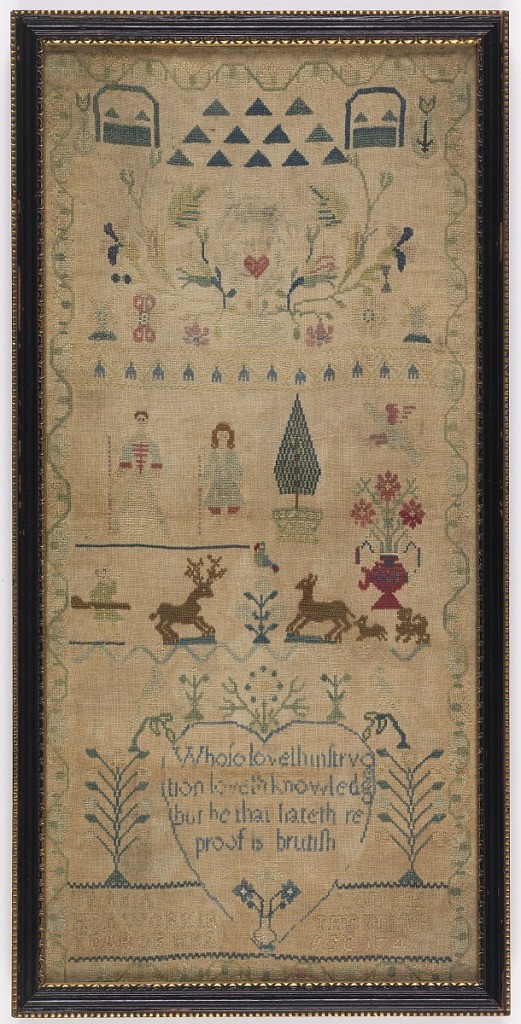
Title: Sampler
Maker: Urania Louth, English
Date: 1746
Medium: silk embroidery on linen foundation Technique: embroidered in cross stitch on plain weave
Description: A shepherd and shepherdess, doe and buck, hunter, flower urn, trees, birds, and a verse within a heart; with a vine border.